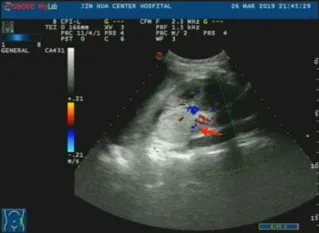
(b) Ultrasound showing blood flow signal inside the echogenicity.
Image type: radiology (ultrasound)